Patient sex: F
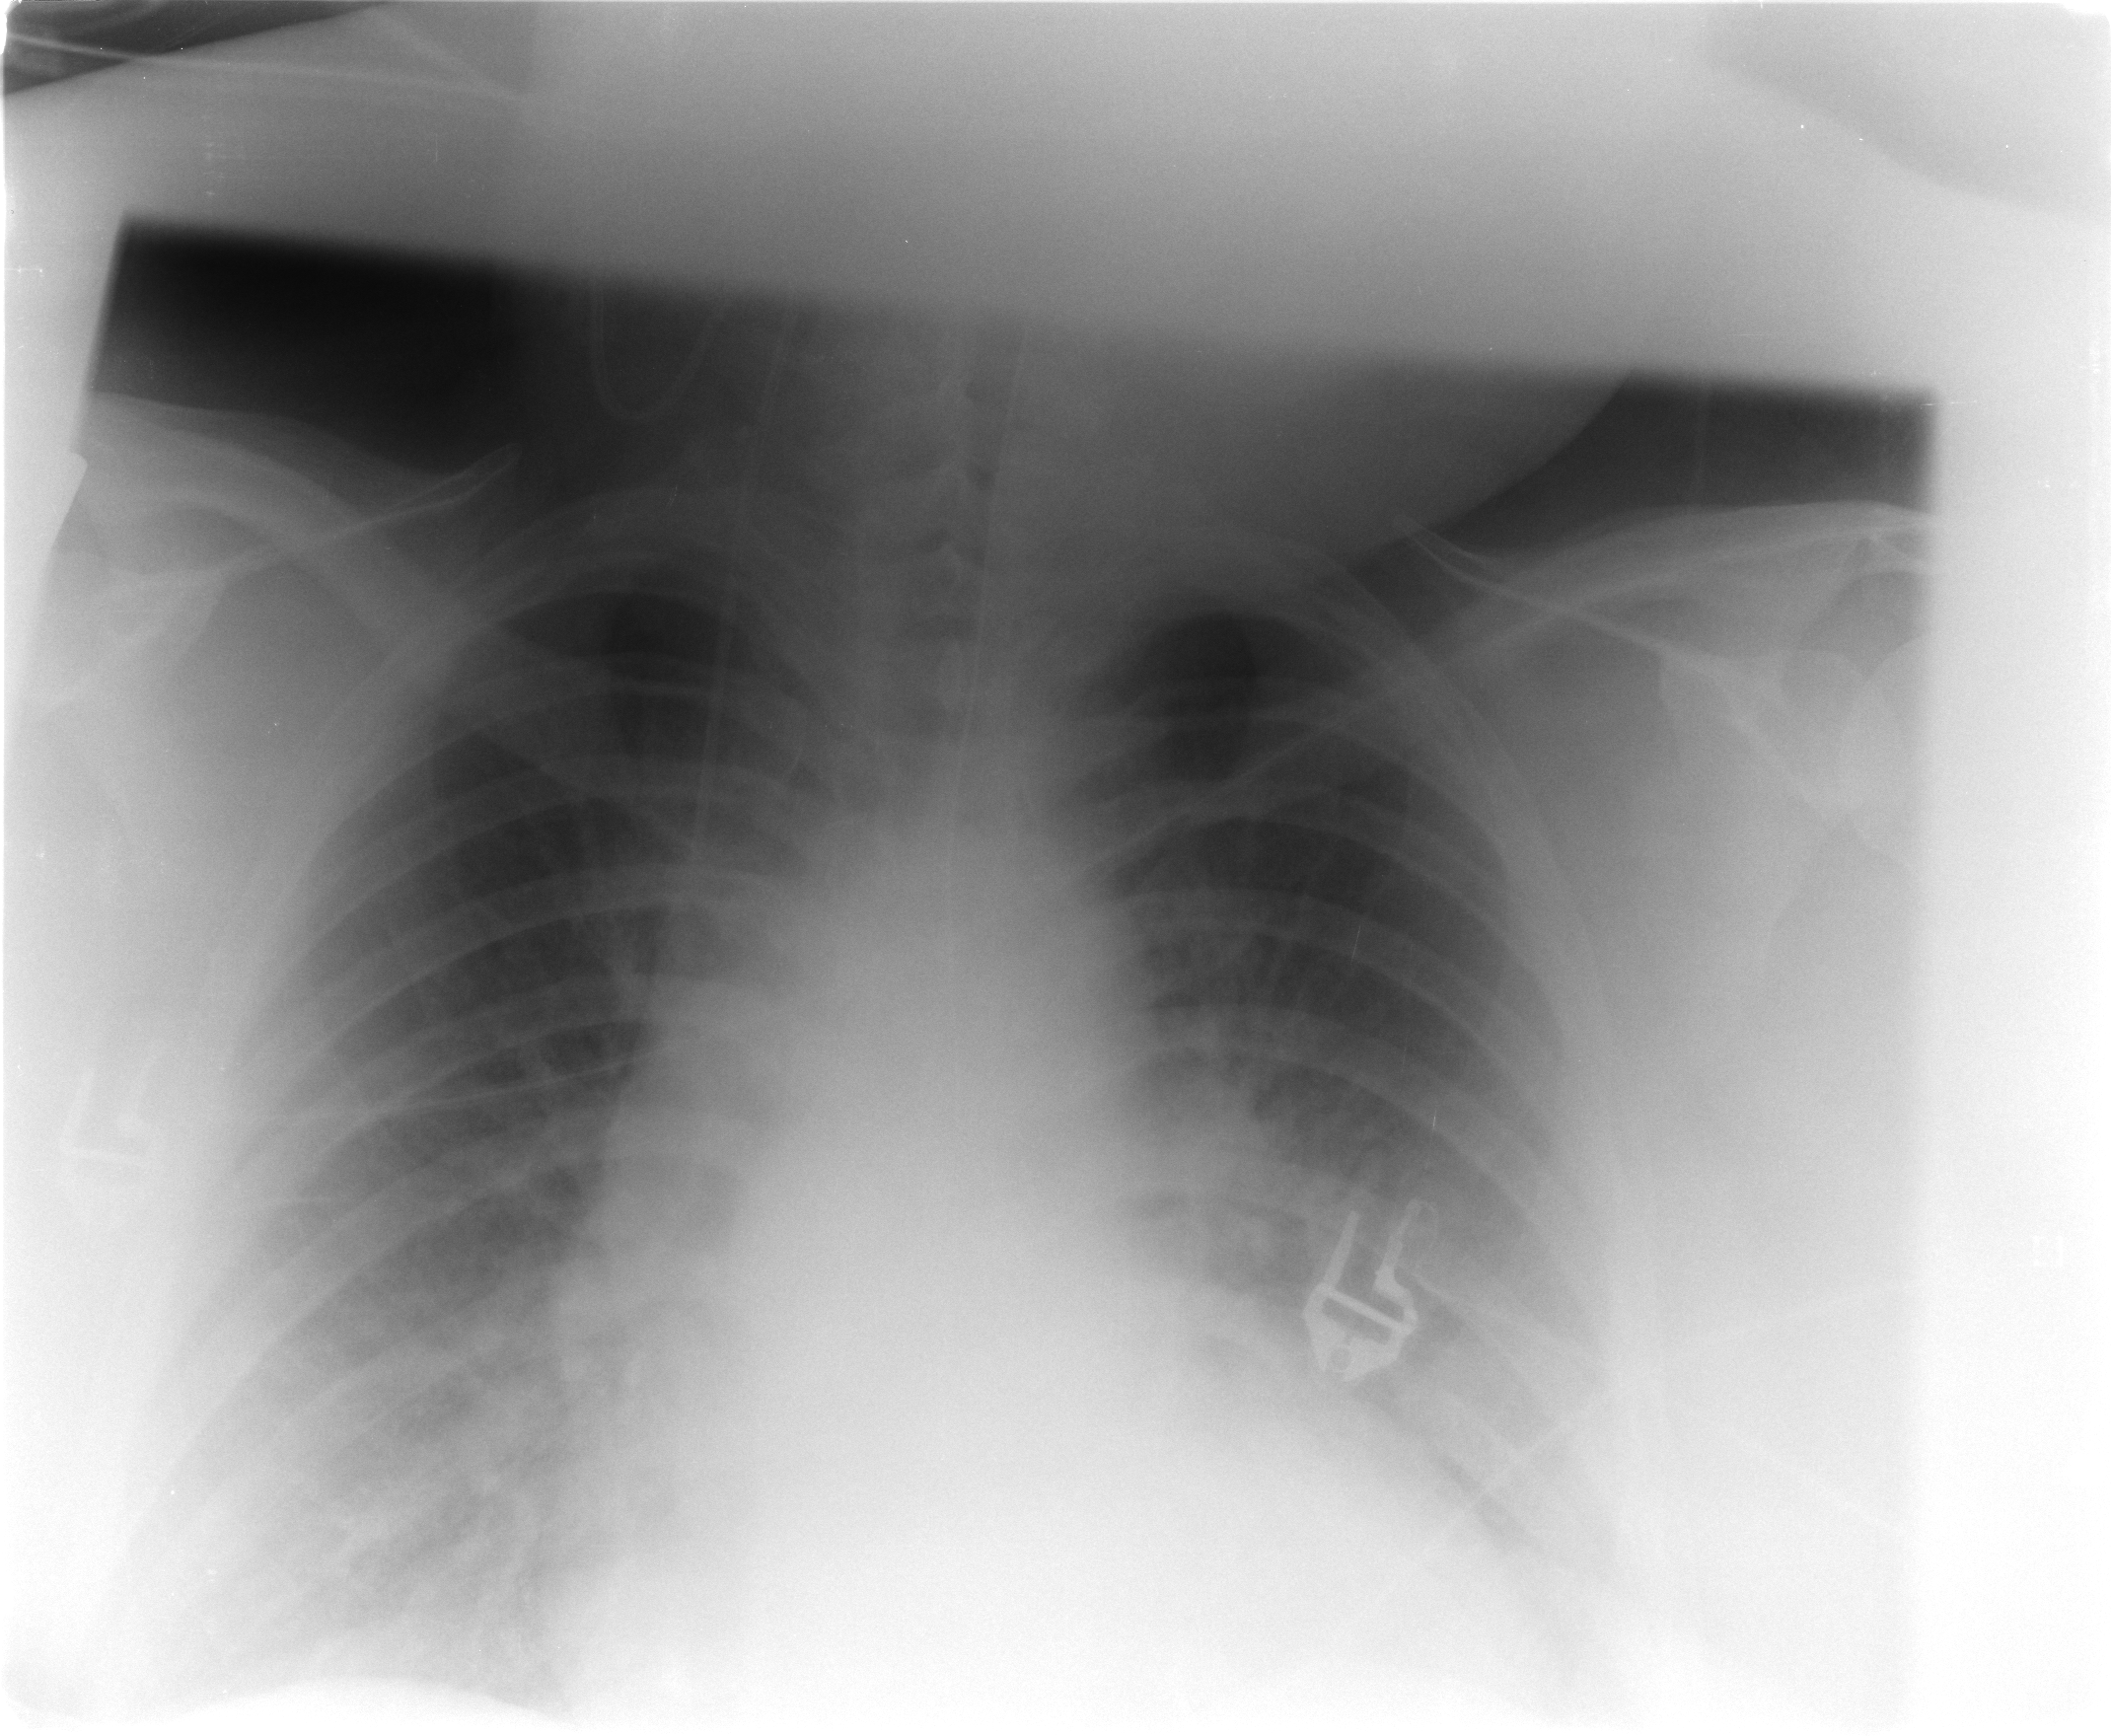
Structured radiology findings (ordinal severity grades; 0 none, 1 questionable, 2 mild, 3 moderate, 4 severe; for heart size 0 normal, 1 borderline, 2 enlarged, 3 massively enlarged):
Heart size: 1
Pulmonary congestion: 1
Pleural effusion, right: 0
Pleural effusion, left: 2
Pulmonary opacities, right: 0
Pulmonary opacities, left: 0
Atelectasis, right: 2
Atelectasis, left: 2